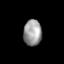
Tissue: lung
Cell type: T cells
Senescence score: 0.2353
Nuclear area (px): 462
Mean DAPI intensity: 155.203